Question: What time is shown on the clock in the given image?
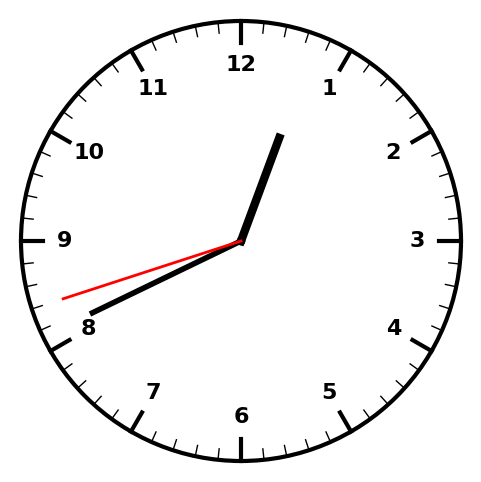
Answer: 12:40:42